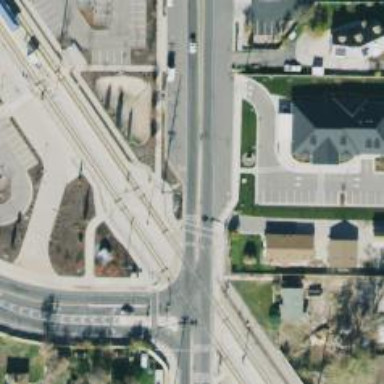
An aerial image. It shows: Crossing with line markings on the road.